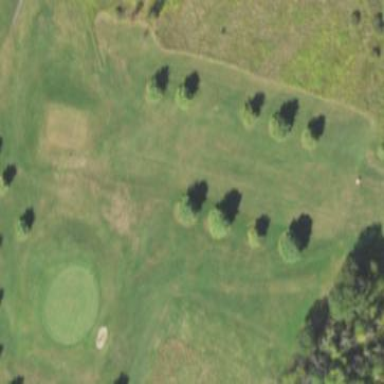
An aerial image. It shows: Grassy area designated as golf fairway.